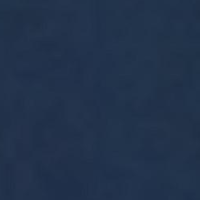
EUNIS habitat code: 14
Species observed at this site:
Chroicocephalus ridibundus
Fulica atra
Larus michahellis